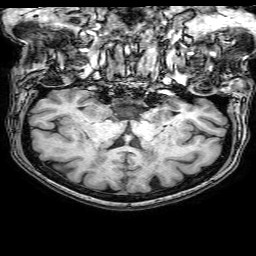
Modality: T1w
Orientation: sagittal
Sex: female
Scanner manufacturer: philips
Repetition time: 0.00808 s
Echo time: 0.00369 s